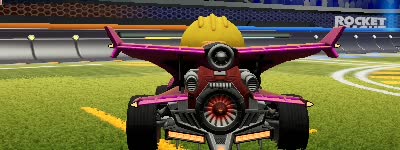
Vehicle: aftershock